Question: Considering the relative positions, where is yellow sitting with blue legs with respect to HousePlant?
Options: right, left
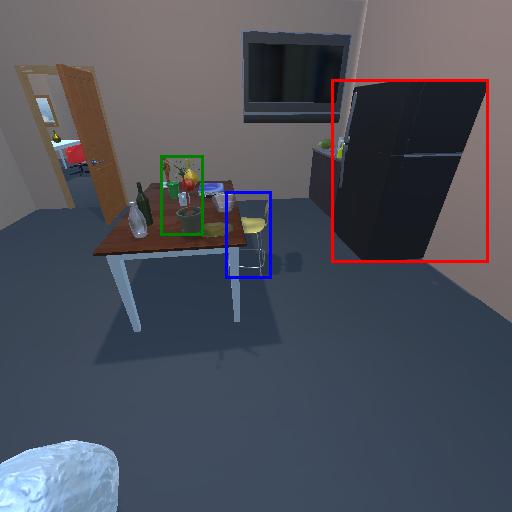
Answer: right